Question: I have a threadpool executor defined as

Now as seen , there is one activeThread. How can i get its name, I want to compare it with debugger thread list, i can't find 'pool-1-thread-2' anywhere but there is 'pool-1-thread-1'.
Is that the active thread or how can i get the name of active thread to compare with list of all running threads.
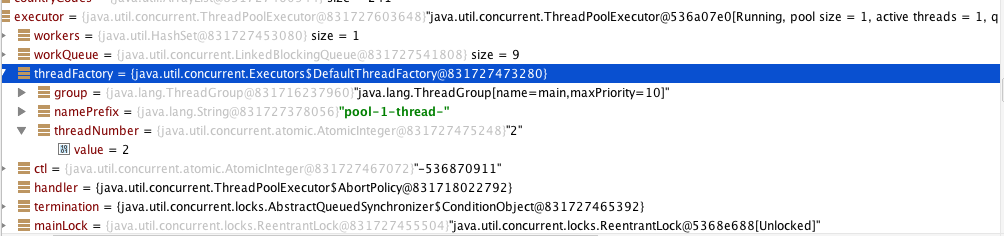
Answer: The 'threadNumber' value is most likely incremented in anticipation of the next 'Thread' to be named. Notice that the number of active threads and the pool size are both 1, meaning the pool has only doled out a single thread so far... which would be 'pool-1-thread-1'.
In a more general notion, there is 'getName()' in 'Thread' and you can use a watch expression in the debugger or log output to see it. Also note there is 'Thread.currentThread()' to get the current instance. If you want to get more complicated you can subclass the 'Executor'.